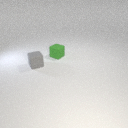
small gray rubber cube in front of small green rubber cube